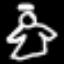
Label: angel